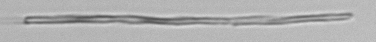
Label: fiber